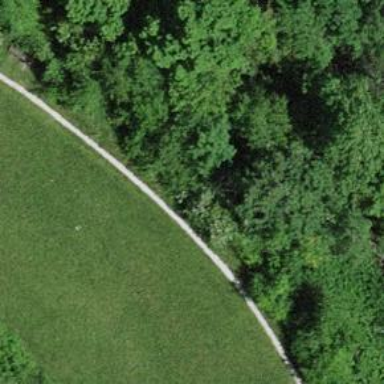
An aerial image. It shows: Park with broadleaved deciduous trees.